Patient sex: M
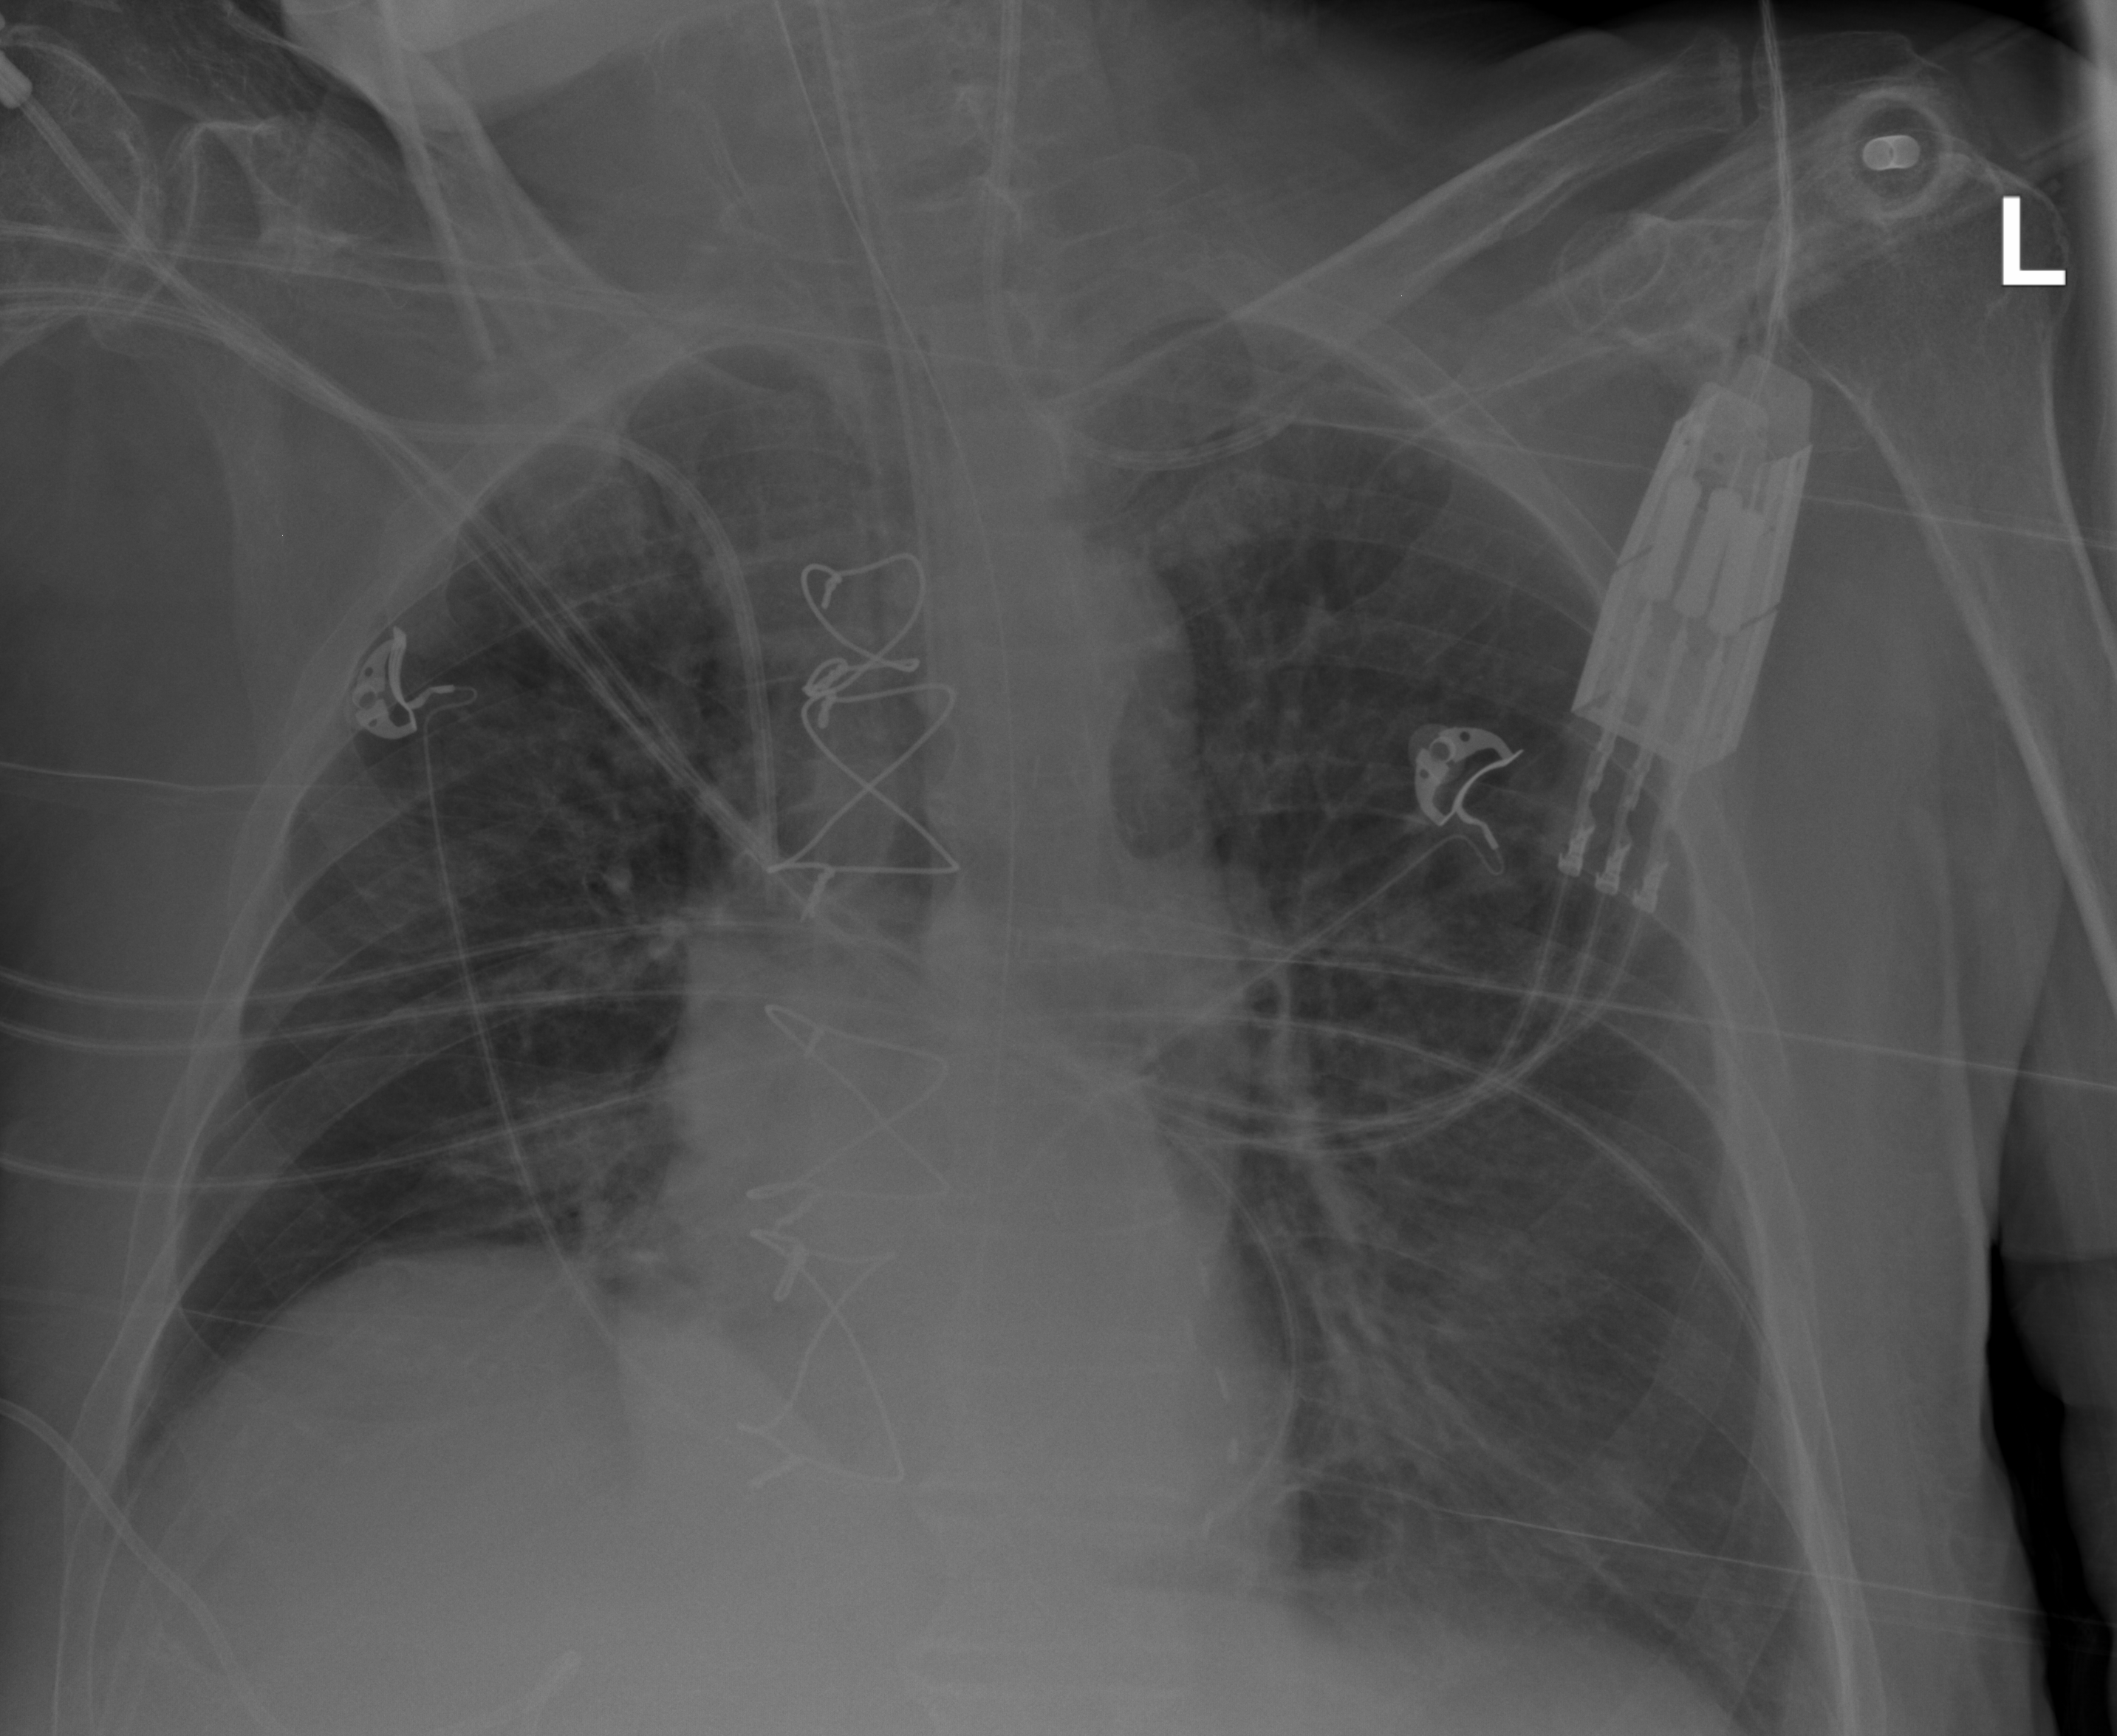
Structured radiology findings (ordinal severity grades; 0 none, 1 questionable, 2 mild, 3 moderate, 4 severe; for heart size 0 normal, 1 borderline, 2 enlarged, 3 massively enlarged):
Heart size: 0
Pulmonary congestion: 2
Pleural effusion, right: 0
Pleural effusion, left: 0
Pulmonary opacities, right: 0
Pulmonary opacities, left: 0
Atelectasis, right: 0
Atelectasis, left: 2